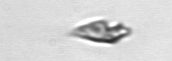
Label: Oxytoxum